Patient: sex F, age 43
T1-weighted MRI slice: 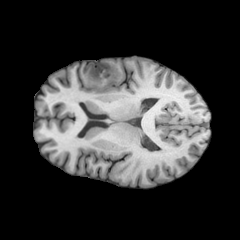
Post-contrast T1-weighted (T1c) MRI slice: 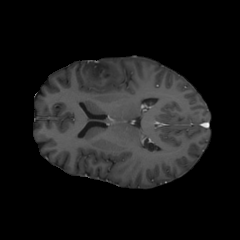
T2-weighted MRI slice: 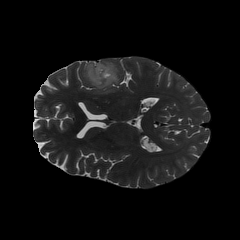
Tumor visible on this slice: yes
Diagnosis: Oligodendroglioma, IDH-mutant, 1p/19q-codeleted
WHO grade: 2